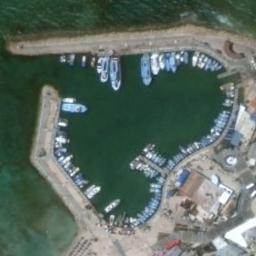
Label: harbor